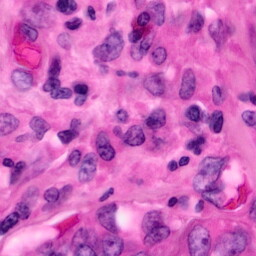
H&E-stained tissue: Pancreatic